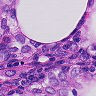
Metastatic tissue present: yes